Brain MRI, t1w sequence, axial 2D slice.
Patient: age 35, sex M, weight 95 kg, height 1.95 m
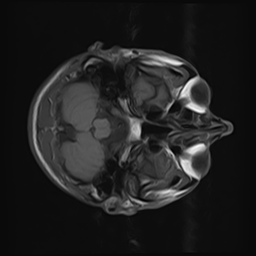